Field crop: maize
Growth stage: 1
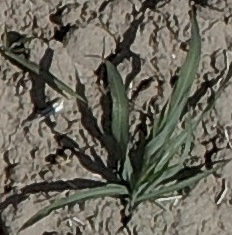
Species: sorghum